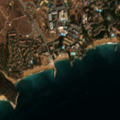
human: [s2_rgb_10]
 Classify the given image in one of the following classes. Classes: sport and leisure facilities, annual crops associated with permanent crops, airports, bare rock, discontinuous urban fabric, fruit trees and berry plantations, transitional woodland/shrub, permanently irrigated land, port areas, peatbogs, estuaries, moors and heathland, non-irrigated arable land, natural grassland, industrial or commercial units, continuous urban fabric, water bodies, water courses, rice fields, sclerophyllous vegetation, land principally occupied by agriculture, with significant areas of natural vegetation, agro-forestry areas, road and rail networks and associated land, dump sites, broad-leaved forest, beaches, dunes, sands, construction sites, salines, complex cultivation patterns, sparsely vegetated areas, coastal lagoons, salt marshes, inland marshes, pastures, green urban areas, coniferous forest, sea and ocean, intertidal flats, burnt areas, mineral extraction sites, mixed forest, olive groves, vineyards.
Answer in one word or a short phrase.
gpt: sport and leisure facilities, annual crops associated with permanent crops, sclerophyllous vegetation, transitional woodland/shrub, sea and ocean